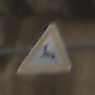
Verkehrszeichen: WildwechselRechts
Umgebung: Roofed, Beach
Tageszeit: Midday
Wetter: Overcast
Licht: Natural
Jahreszeit: NotSpecified
Kontrast: LowContrast